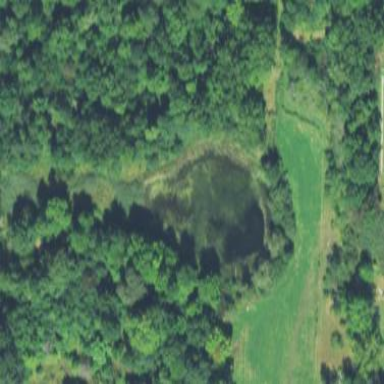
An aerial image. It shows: Pond surrounded by natural water.